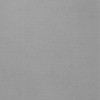
Label: dusty